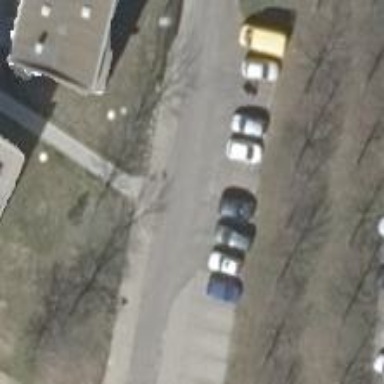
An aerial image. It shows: Residential road with sidewalk on the left.